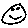
Label: smiley face